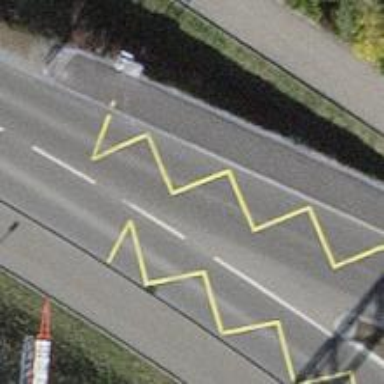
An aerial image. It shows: Bus stop with stop position for public transport.